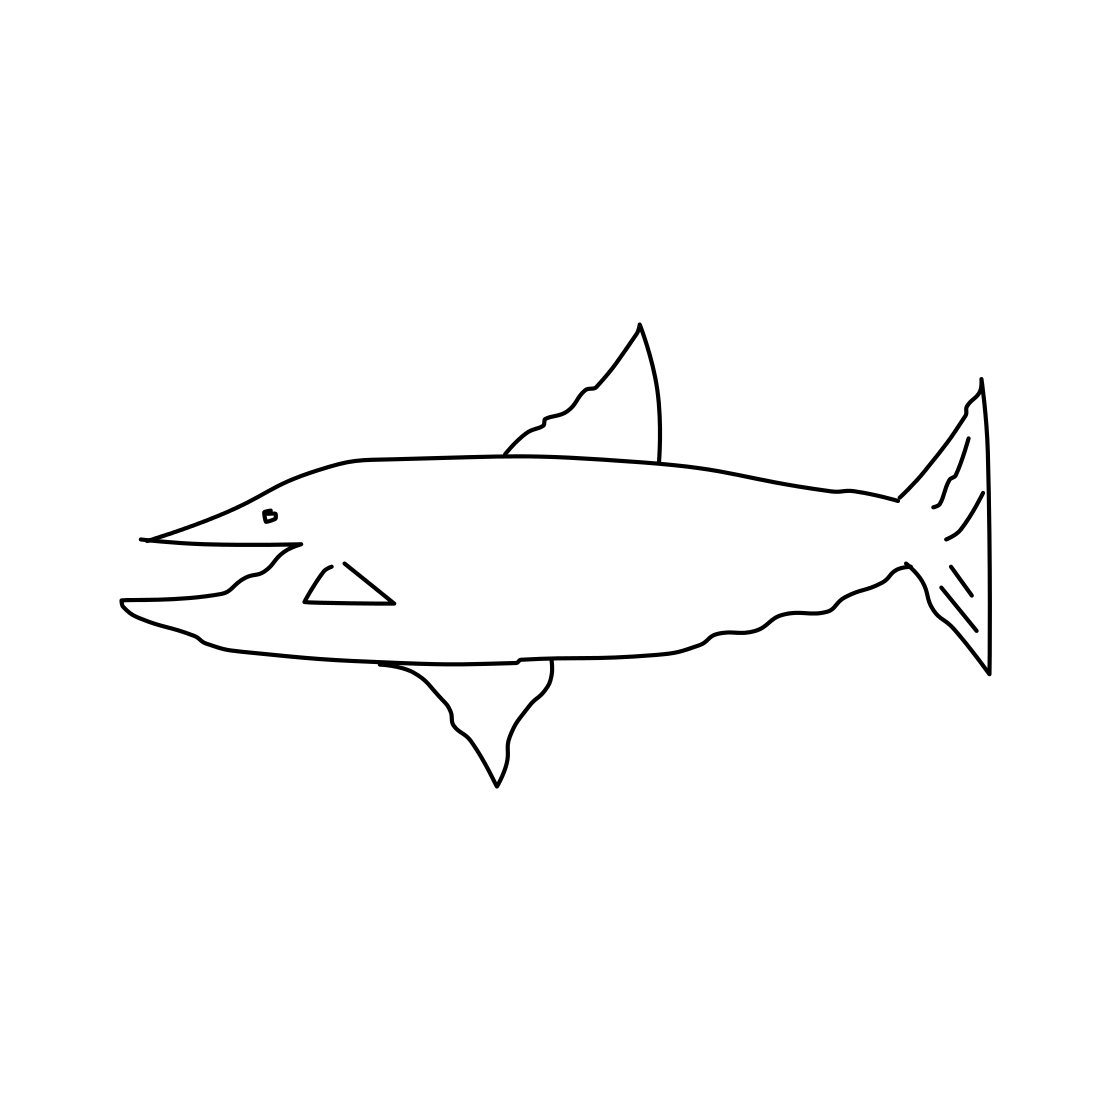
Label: shark